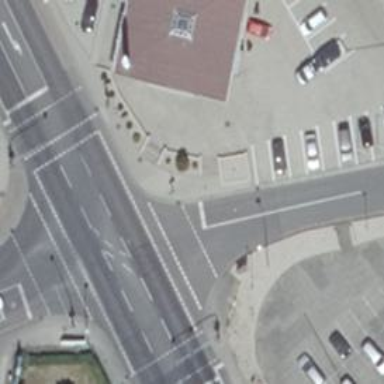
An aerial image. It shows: Road with traffic signals.